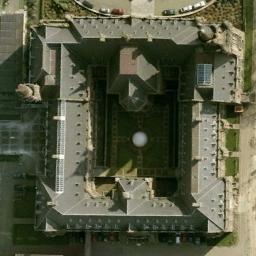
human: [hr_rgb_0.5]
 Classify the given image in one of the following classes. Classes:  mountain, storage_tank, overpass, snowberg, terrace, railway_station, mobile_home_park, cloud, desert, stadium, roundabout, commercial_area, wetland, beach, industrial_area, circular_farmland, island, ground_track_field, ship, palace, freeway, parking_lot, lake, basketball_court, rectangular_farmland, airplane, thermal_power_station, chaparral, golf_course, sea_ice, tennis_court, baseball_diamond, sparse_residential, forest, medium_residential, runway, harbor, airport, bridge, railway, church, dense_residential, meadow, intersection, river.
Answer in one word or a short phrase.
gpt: palace